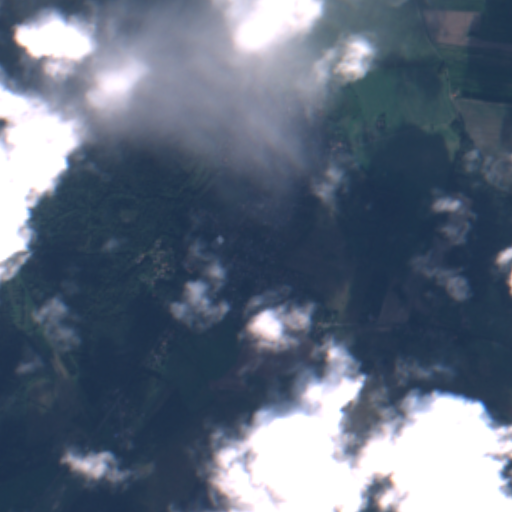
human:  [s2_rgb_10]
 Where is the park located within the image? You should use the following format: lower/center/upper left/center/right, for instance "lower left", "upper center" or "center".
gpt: The park is located in the upper center of the image.
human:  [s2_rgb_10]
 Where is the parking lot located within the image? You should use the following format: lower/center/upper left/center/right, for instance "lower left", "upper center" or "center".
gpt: The parking lot is located in the upper center of the image.
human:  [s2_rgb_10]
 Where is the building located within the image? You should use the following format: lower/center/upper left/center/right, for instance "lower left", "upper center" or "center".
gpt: There is no building in the image.